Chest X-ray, PA view. Patient: 20 years old, sex F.
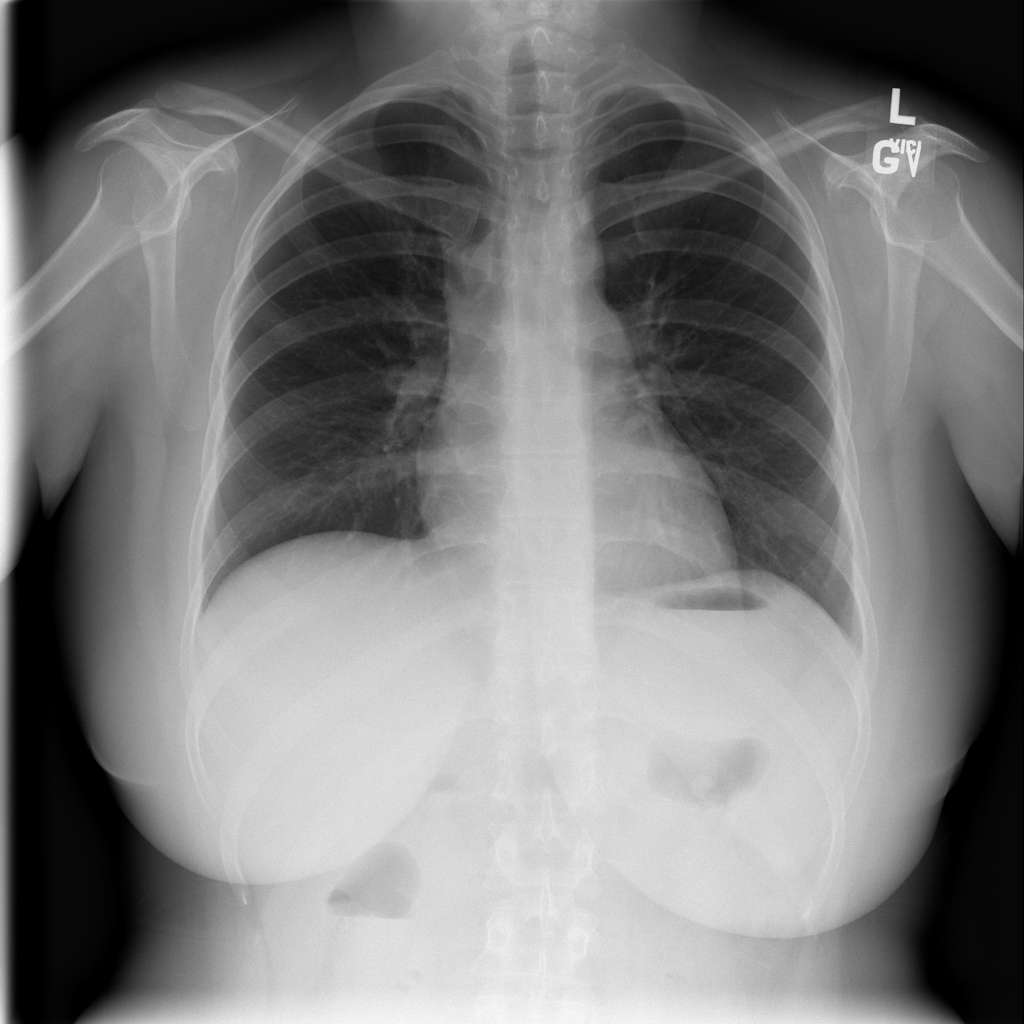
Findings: No Finding